Here is the wavelet time-frequency representation (scalogram) of a rolling-element bearing's vibration measurement. Based on the visible evidence, which condition applies: normal, inner_race, outer_race, ball?
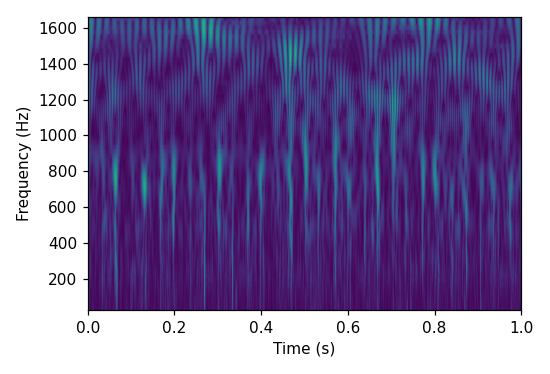
Answer: ball